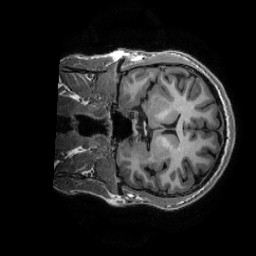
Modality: T1w
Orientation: coronal
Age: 26
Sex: male
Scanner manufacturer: ge
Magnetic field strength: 3 T
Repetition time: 0.0073 s
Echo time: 0.003 s